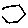
Label: hexagon